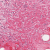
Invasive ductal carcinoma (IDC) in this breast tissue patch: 0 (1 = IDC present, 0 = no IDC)